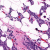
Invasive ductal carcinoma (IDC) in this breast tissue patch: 1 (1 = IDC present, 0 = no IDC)